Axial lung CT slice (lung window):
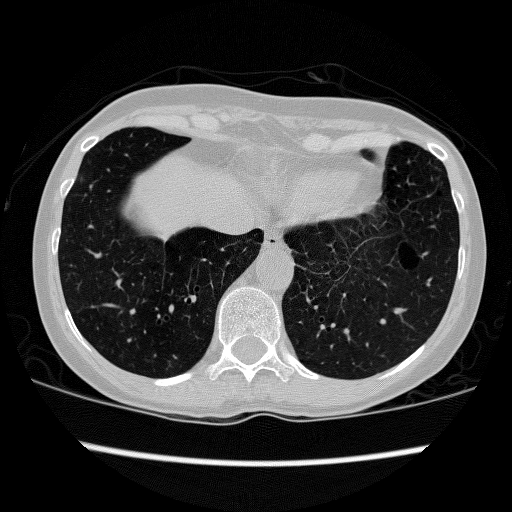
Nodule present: no